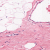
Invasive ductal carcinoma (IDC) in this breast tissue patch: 0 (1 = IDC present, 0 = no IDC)